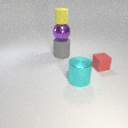
large gray rubber cylinder behind small red rubber cube